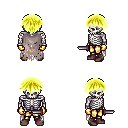
a pixel art fantasy rpg character, male body template, skeleton, gray tattered cape, gold greaves, gold short bangs hairstyle, gold gloves, maroon shoes, dagger, four views (front, back, left, right), 2x2 character sprite sheet, small pixel art, hard edges, no anti-aliasing